Question: In my 'UITableView', all the cells will be a different height. All of them have a background image, which is a bubble picture. All of the cell's 'TextLabels' need to be different widths as well, so I've subclassed 'UITableViewCell' and have given it two properties:
'''
@property (strong, nonatomic) UILabel* messageTextLabel;
@property (strong, nonatomic) UIImageView* bubbleImageView;
'''
I have my custom 'UITableViewCell''s initWithStyle set up like so:
'''
- (id)initWithStyle:(UITableViewCellStyle)style reuseIdentifier:(NSString *)reuseIdentifier
{
self = [super initWithStyle:style reuseIdentifier:reuseIdentifier];
if (self) {
//stretchable bubble image
UIImage *rawBackground = [UIImage imageNamed:@"text_bubble"];
UIImage *background = [rawBackground stretchableImageWithLeftCapWidth:13 topCapHeight:22];
_bubbleImageView = [[UIImageView alloc] initWithImage:background];
//textlabel
_messageTextLabel = [[UILabel alloc] init];
[_messageTextLabel setFont:[UIFont systemFontOfSize:14.0f]];
[_messageTextLabel setNumberOfLines:0];
[_messageTextLabel setBackgroundColor:[UIColor clearColor]];
[_messageTextLabel setTextColor:[UIColor blackColor]];
[self.contentView addSubview:_bubbleImageView];
[self.contentView addSubview:_messageTextLabel];
}
return self;
}
'''
In my TableView's 'cellForRowAtIndexPath', I've already tried to just alloc a 'UIImageView' there and set it to the cell's frame, and that works, but when I scroll up and down then the screen gets cluttered with 'UIImageViews' being re-alloced over and over. I've tried the if(cell == nil) technique, but that just makes my entire 'UITableView' blank. So, this is what I have right now:
'''
- (UITableViewCell *)tableView:(UITableView *)tableView cellForRowAtIndexPath:(NSIndexPath *)indexPath
{
static NSString *CellIdentifier = @"Cell";
Cell *cell = (Cell*)[tableView dequeueReusableCellWithIdentifier:CellIdentifier forIndexPath:indexPath];
//works just fine
[cell.messageTextLabel setFrame:CGRectMake(15, 0, 245, cell.frame.size.height -10)];
//this doesn't work at all
[cell.bubbleImageView setFrame:CGRectMake(10, 0, cell.frame.size.width, cell.frame.size.height)];
[cell.messageTextLabel setText:[self.randomData objectAtIndex:indexPath.item]];
return cell;
}
'''
So my 'UITableView' ends up looking like this when run (cell selected so you can see the frame):

Note that I can set the frame of the 'bubbleImageView' in my 'UITableViewCell' subclass, but I don't know what the cell's height is going to be then. I'm more baffled by the fact that I can set my 'messageTextLabel''s frame and not my bubbleImageViews. I may be doing something that is very elementary wrong, it's a simple problem though for some reason I'm getting tripped up.
Thank you!
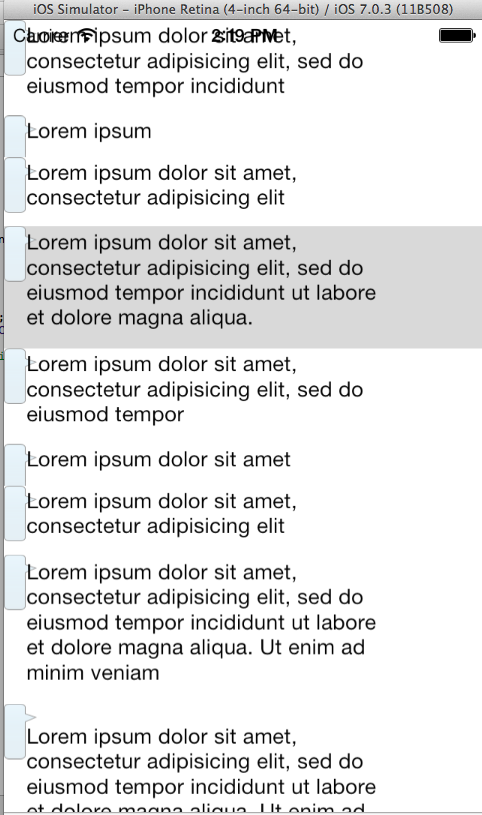
Answer: I have seen 2 problems here:
- - 'contentMode''UIViewContentModeScaleToFill''_bubbleImageView.contentMode = UIViewContentModeScaleToFill;'
I think that the solution here is auto-layout - setting constraints properly will solve this issue.
I suggest doing it in the storyboard, with table view controller and dynamic cells...